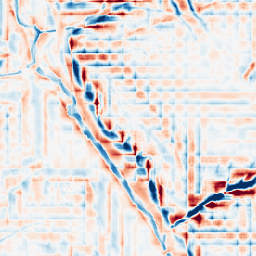
Category: wavelet
Decomposition family: wavelet_dwt
Decomposition parameters: wavelet: db2
level: 4
Upsampling method: bspline
Upsampling parameters: scale: 4
Upsampling scale: 4